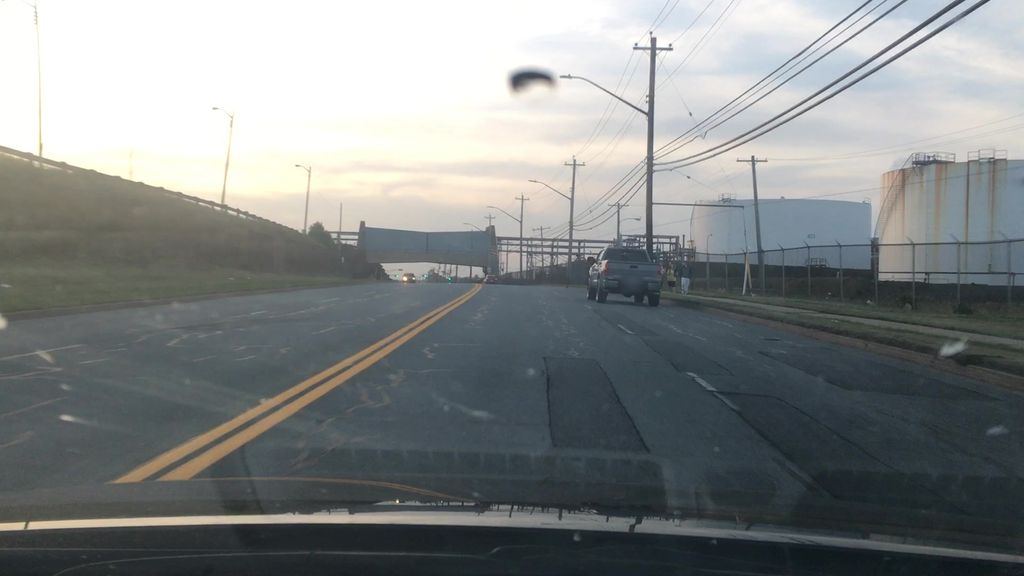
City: halifax